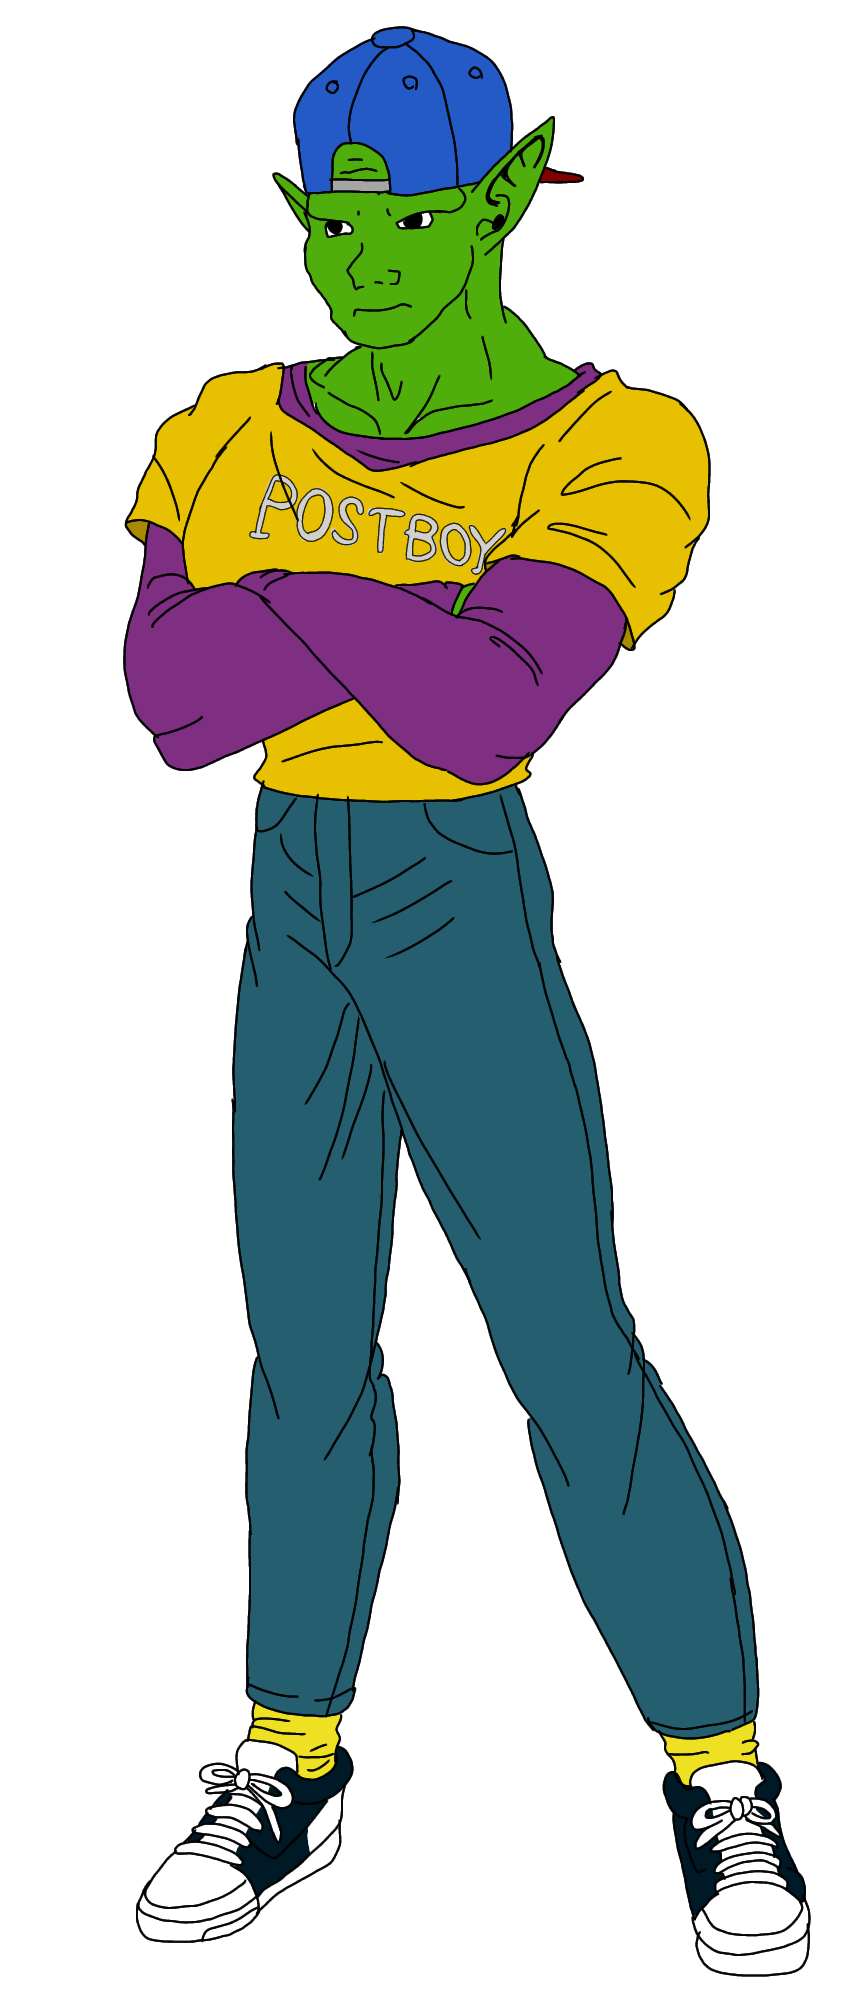
Label: 5_Alien